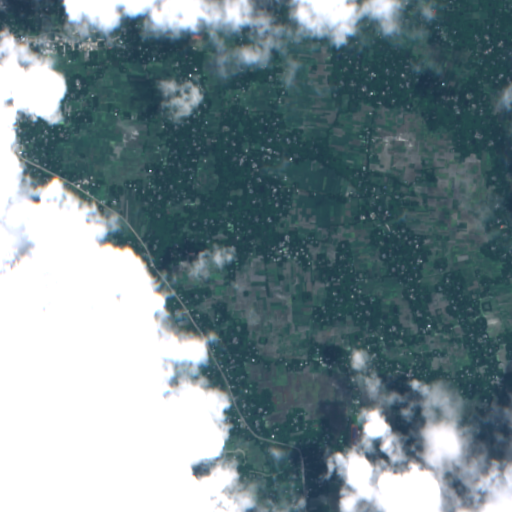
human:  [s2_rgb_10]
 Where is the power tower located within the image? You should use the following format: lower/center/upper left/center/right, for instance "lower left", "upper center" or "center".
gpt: The power tower is located in the lower left of the image.
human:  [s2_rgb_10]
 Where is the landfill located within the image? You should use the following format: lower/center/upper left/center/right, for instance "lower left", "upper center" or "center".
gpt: There is no landfill in the image.